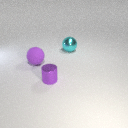
large purple rubber sphere to the left of large cyan metal sphere